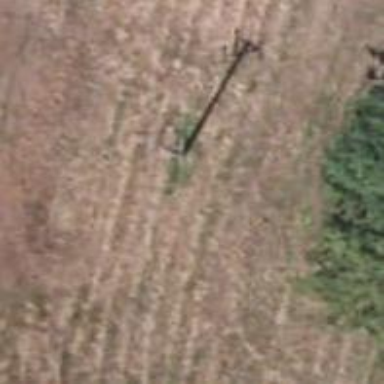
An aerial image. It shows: Concrete power pole.